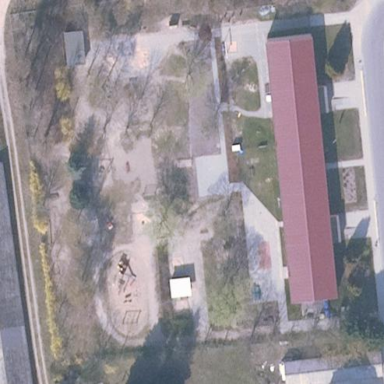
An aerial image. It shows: Kindergarten.